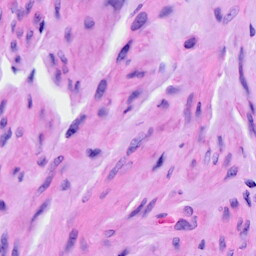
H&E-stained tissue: Ovarian